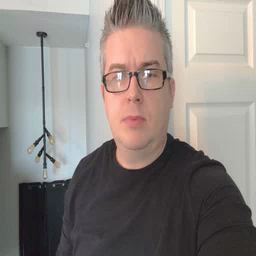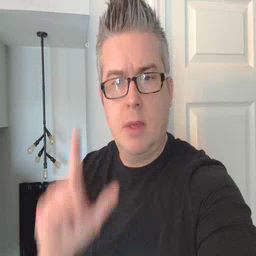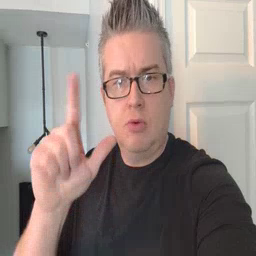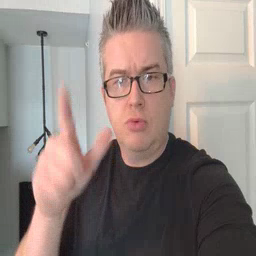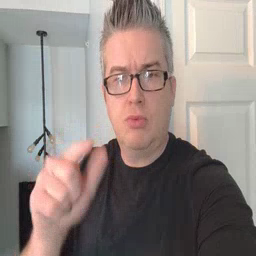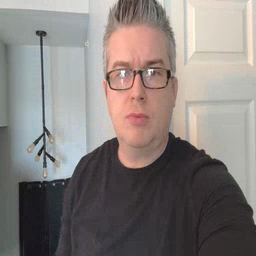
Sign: later